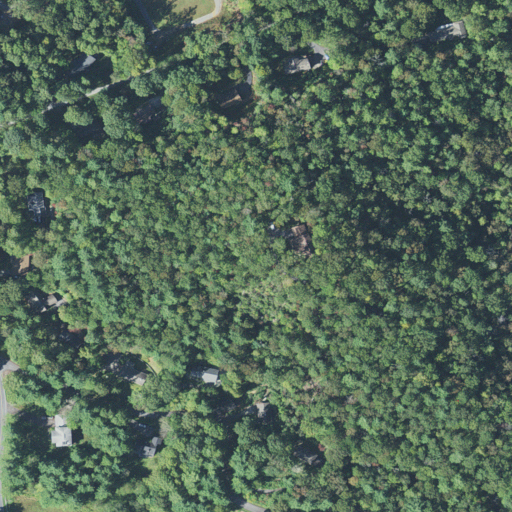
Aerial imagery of mountain in North Carolina named Piney Knob containing mixed forest, open development, deciduous forest, low intensity development, and pasture